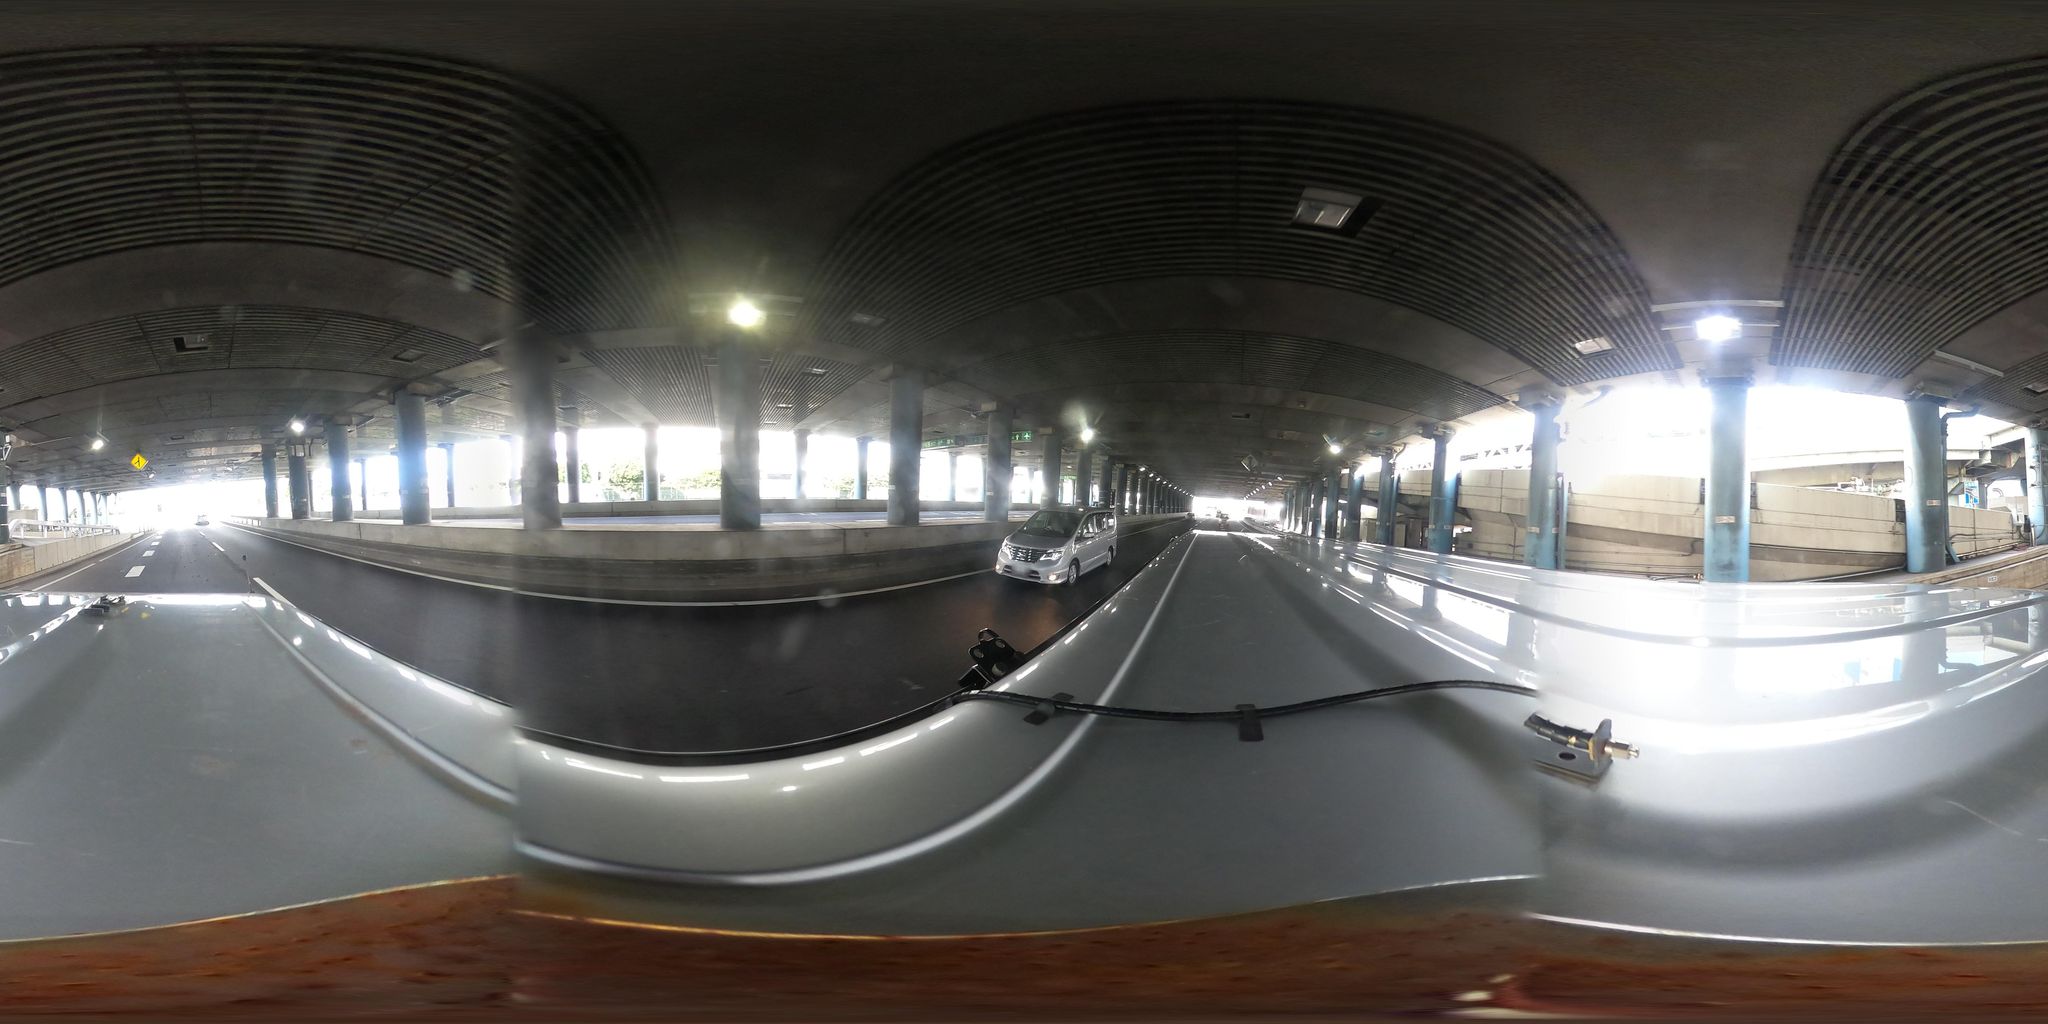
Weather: snowy
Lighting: night
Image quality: slightly poor
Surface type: cycling surface
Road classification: service, motorway_link
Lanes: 2
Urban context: urban centre
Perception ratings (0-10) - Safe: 1.19, Lively: 1.12, Beautiful: 3.79, Boring: 5.9, Depressing: 4.33, Wealthy: 1.28